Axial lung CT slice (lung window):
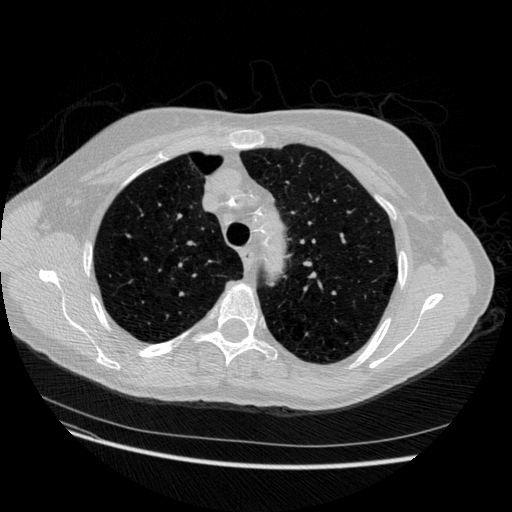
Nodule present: no